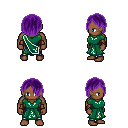
a pixel art fantasy rpg character, male body template, human, dark skin, sash dress, metal pants, purple bangs hairstyle, leather bracers, four views (front, back, left, right), 2x2 character sprite sheet, small pixel art, hard edges, no anti-aliasing